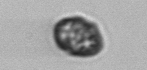
Label: Dinophyceae